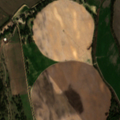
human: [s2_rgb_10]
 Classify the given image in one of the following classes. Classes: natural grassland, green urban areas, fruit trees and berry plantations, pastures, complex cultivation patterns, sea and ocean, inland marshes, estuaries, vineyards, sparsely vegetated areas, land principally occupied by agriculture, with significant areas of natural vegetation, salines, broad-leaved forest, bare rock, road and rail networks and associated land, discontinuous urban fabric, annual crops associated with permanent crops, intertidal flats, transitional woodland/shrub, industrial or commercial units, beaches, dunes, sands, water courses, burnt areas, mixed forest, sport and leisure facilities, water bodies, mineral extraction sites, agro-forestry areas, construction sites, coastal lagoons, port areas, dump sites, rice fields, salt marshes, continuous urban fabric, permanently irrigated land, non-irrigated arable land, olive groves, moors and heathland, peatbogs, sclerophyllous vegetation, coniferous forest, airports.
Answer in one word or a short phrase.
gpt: permanently irrigated land, pastures, agro-forestry areas